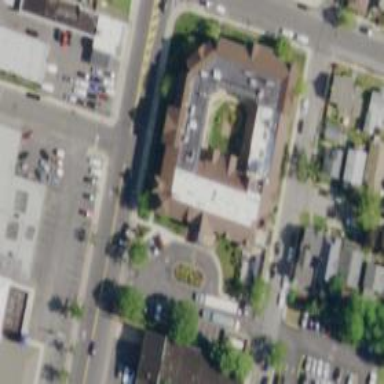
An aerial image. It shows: Building.